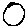
Label: circle